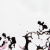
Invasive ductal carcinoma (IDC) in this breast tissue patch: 0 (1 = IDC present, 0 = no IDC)